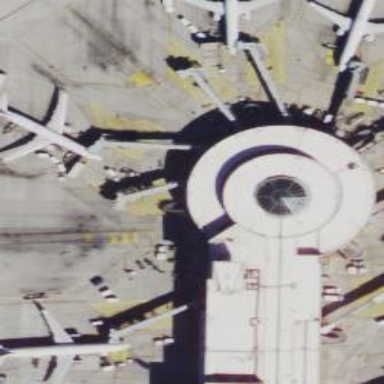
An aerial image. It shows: Airport gate.